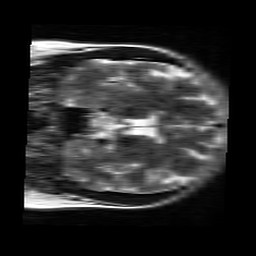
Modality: T2w
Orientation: coronal
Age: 25
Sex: female
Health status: healthy
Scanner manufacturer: siemens
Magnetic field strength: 3 T
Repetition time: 4.01 s
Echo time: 0.116 s